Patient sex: F
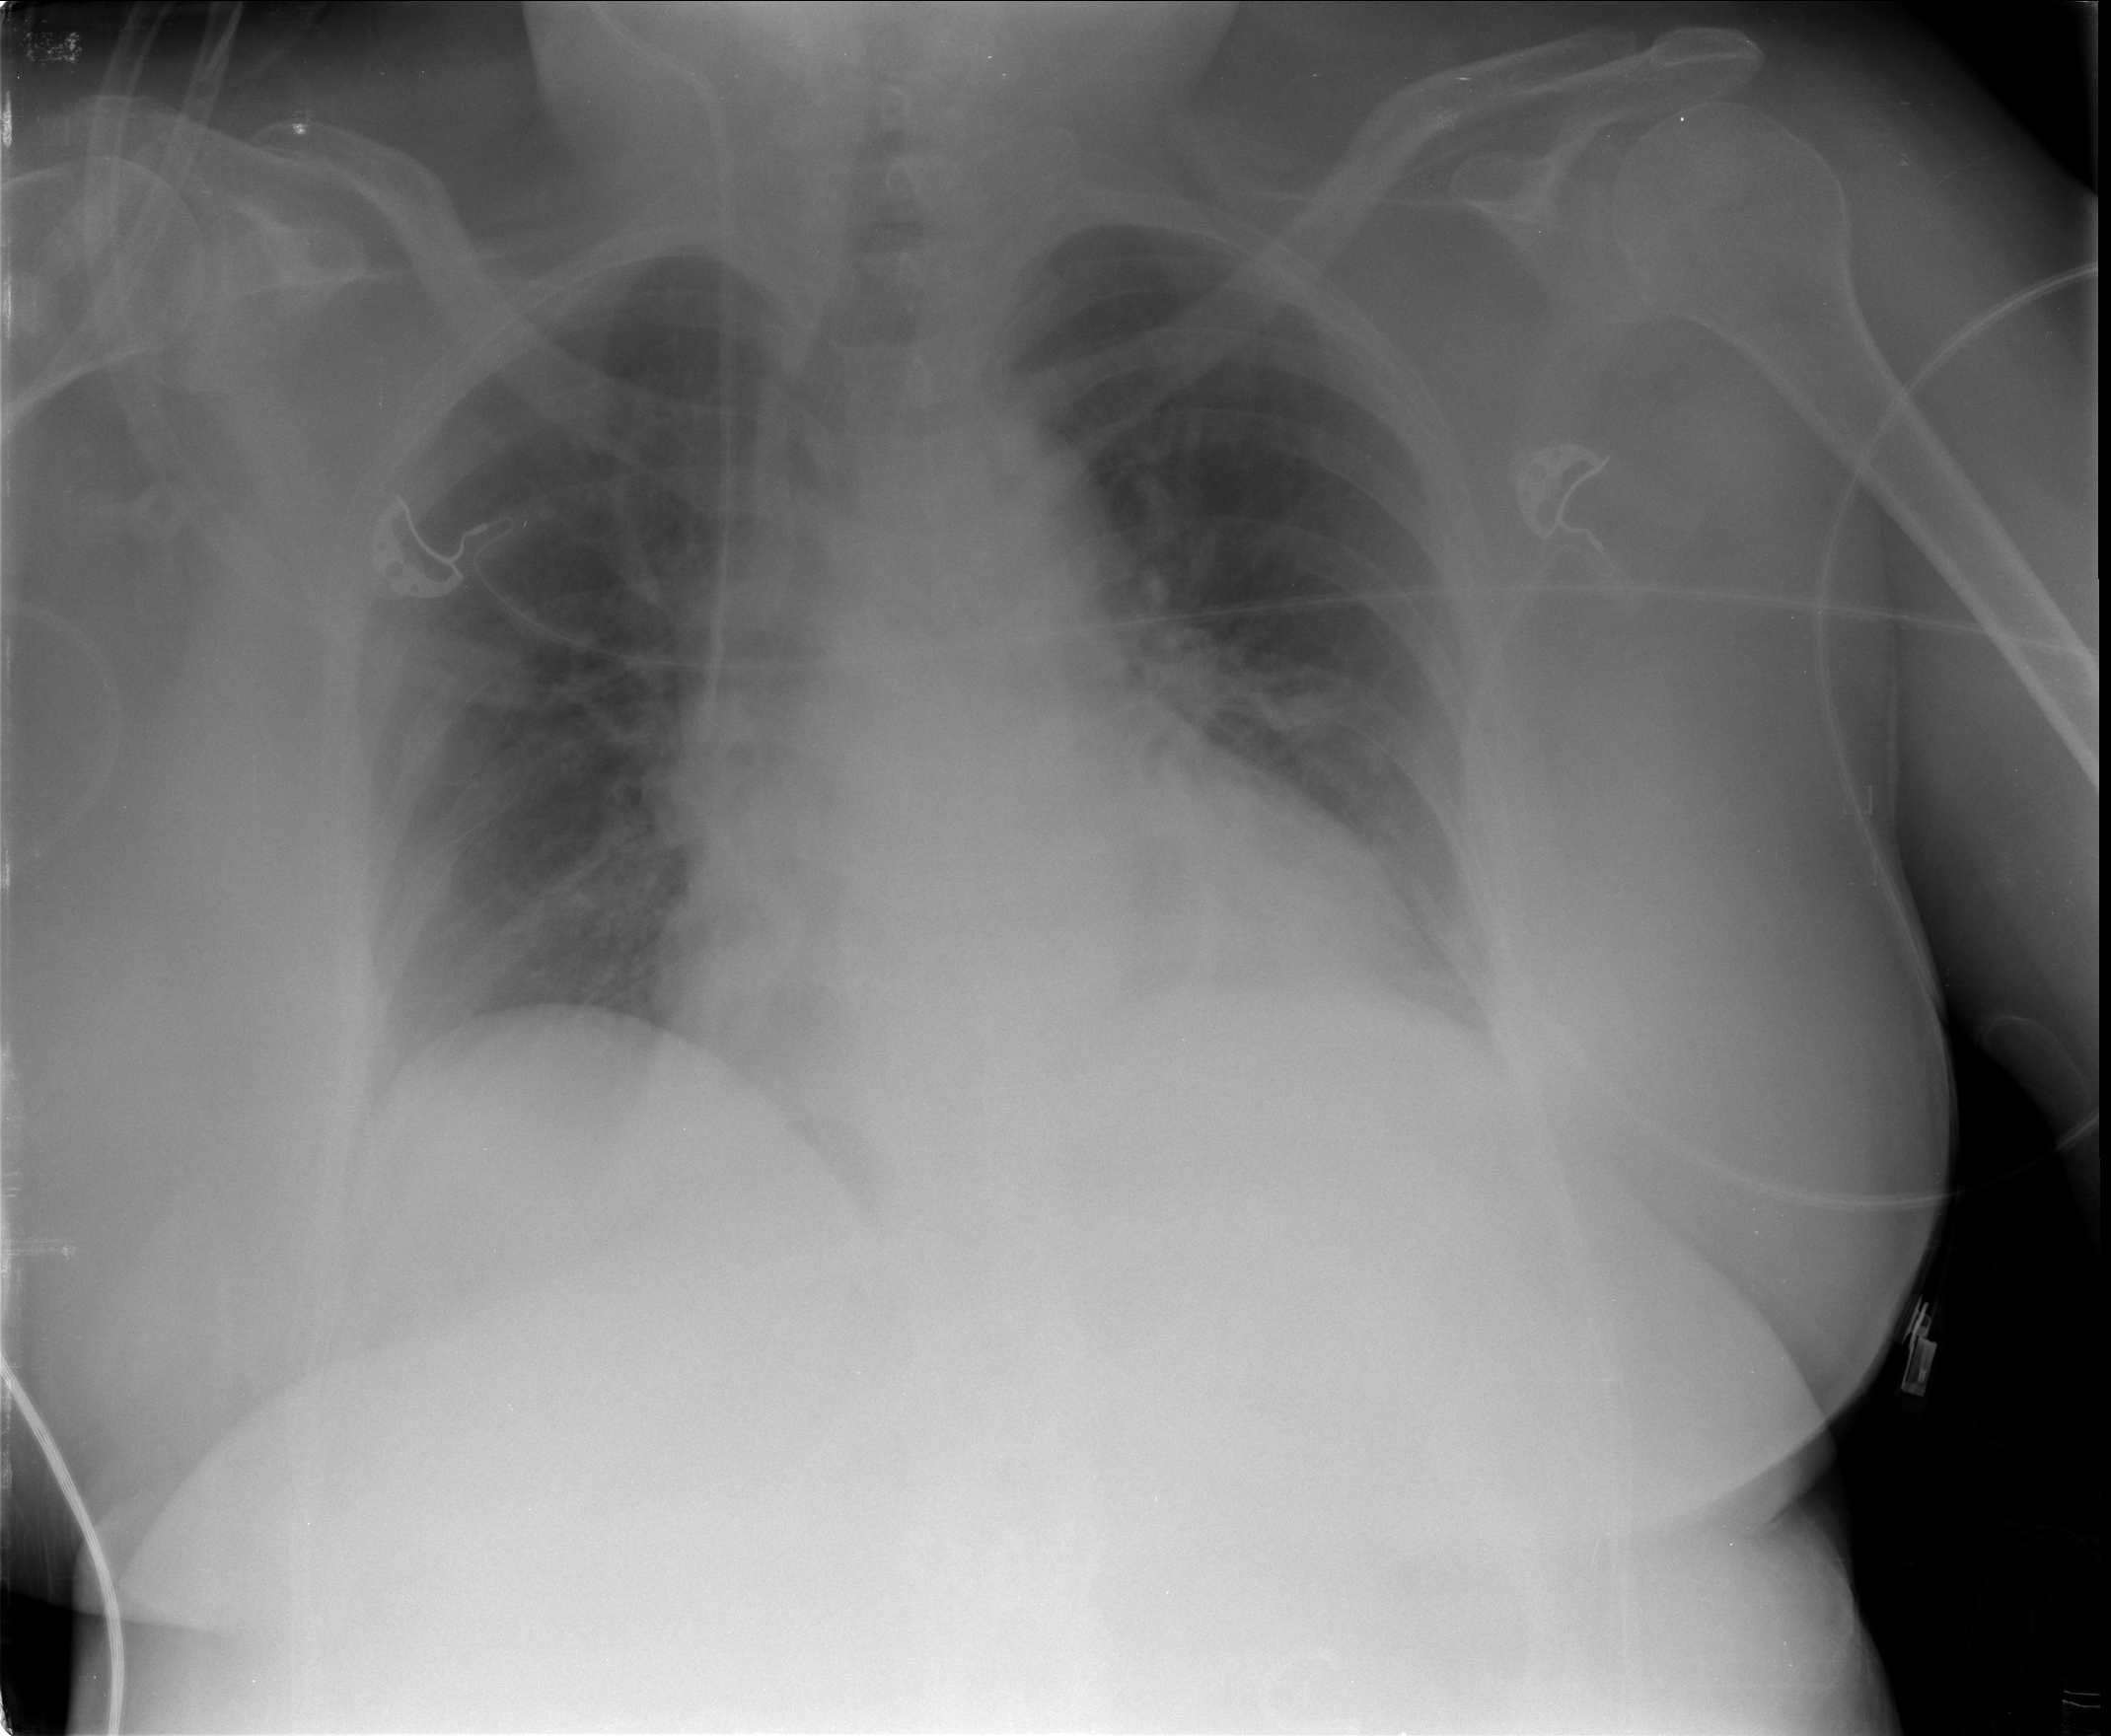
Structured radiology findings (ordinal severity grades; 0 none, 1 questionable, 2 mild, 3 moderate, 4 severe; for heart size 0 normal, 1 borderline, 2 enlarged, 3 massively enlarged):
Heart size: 2
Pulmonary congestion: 2
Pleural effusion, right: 0
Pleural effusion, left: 2
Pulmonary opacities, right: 0
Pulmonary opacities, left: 0
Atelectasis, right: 0
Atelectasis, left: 2